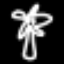
Label: palm tree